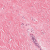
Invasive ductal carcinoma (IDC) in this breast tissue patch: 0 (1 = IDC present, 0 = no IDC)